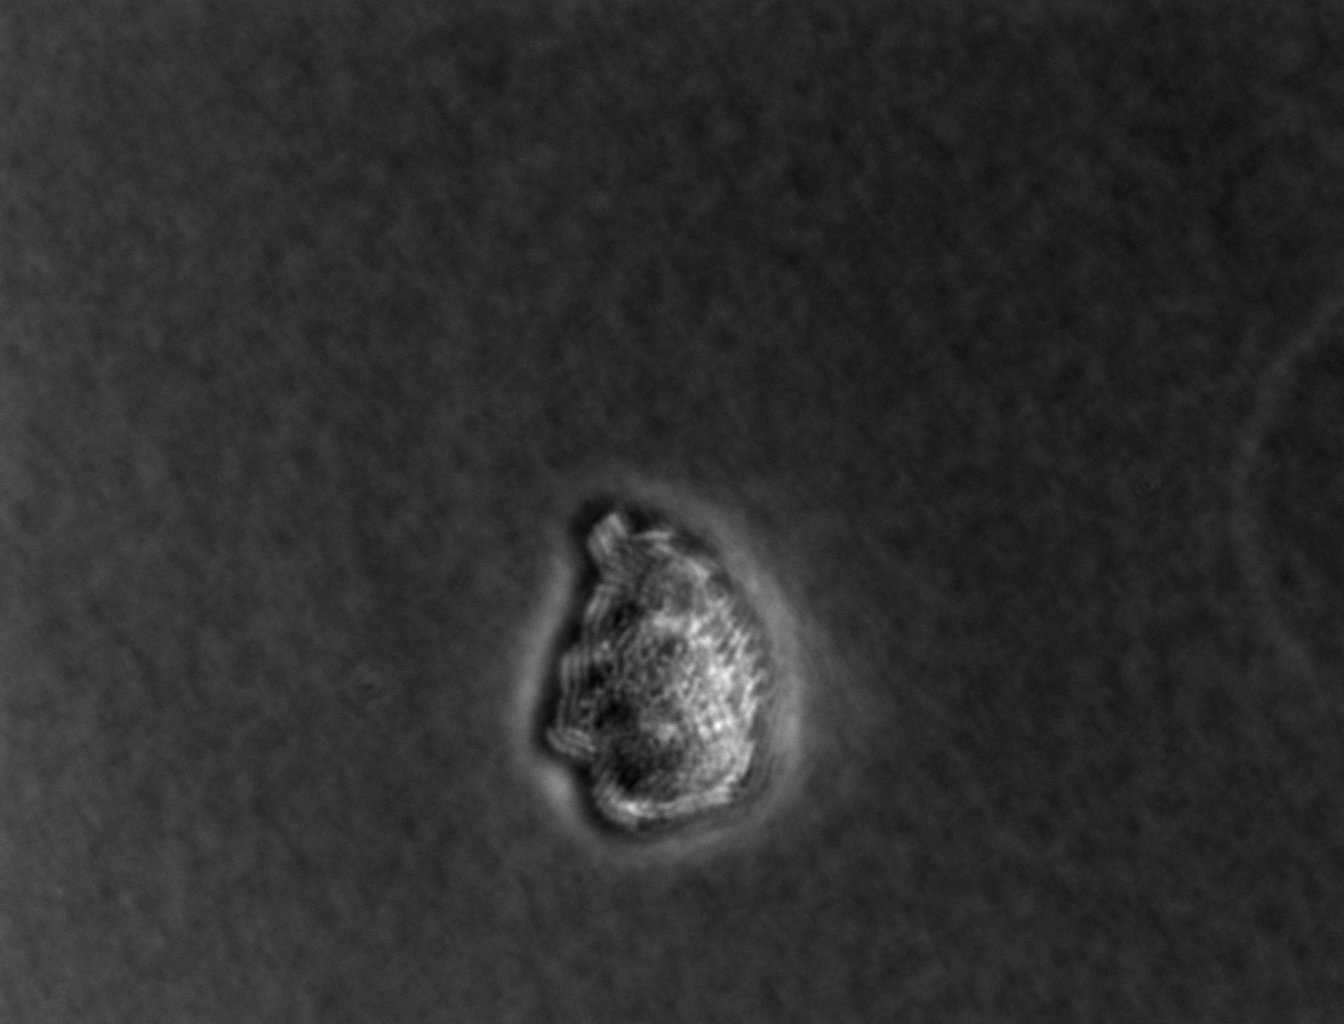
Phase contrast microscopy, 60x objective, 3 h incubation, 1.5% agar